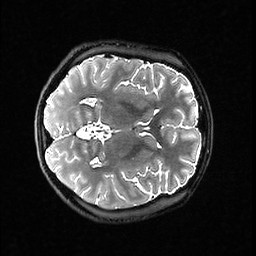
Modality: T2w
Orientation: axial
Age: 22
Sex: female
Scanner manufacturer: ge
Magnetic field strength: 3 T
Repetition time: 3.241 s
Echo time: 0.06683 s